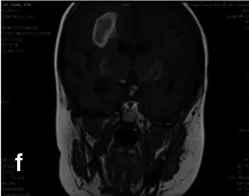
Postoperative day 16 and 30 MR images. D, e, f: the three images were all taken on postoperative day 30. Coronal T2-weighted.
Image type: radiology (mri)